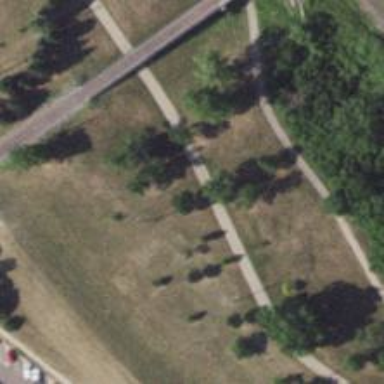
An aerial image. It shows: Footway road with grade 1 track for cyclists.